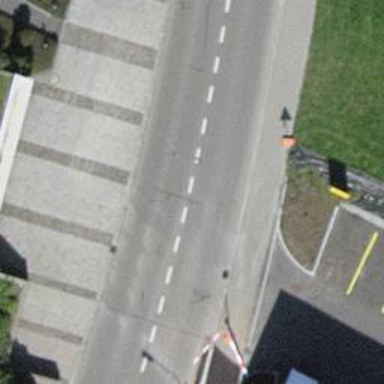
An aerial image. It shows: Asphalt road classified as primary highway.